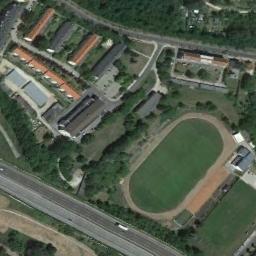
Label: ground_track_field